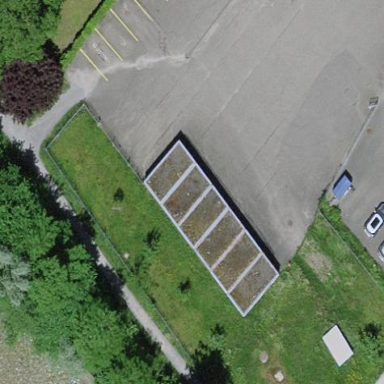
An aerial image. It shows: Garage building.